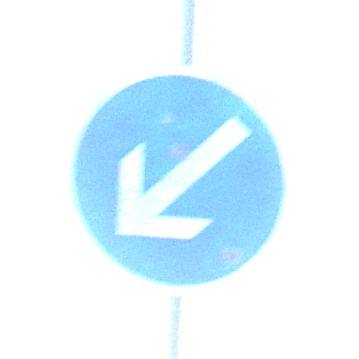
Verkehrszeichen: VorgeschriebeneVorbeifahrtLinks
Umgebung: Outdoor, Nature
Tageszeit: SunriseSunset
Wetter: Clear
Licht: Natural
Jahreszeit: NotSpecified
Kontrast: LowContrast